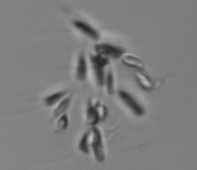
Label: Dinobryon